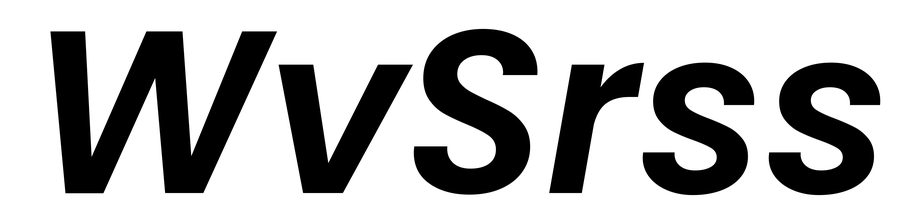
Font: Poppins-SemiBoldItalic